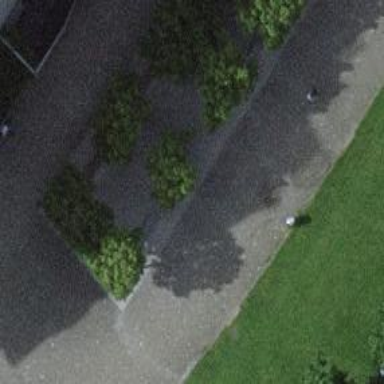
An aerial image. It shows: Concrete bench.